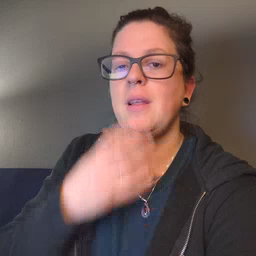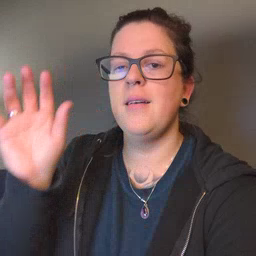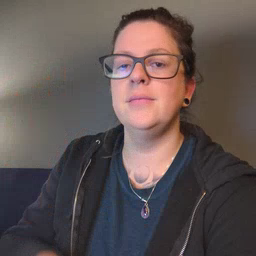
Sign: hot